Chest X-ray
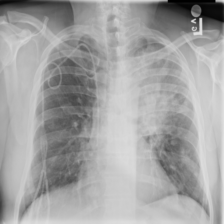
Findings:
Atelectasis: negative
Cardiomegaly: negative
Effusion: negative
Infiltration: negative
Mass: negative
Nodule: positive
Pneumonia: negative
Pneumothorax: negative
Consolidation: negative
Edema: negative
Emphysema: negative
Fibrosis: negative
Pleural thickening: negative
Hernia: negative